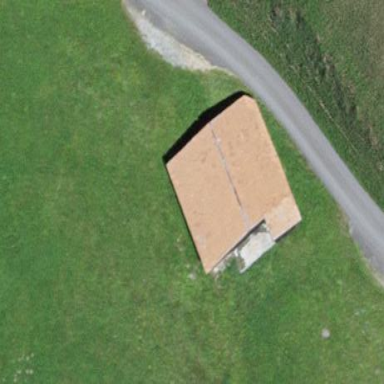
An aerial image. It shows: Barn.